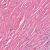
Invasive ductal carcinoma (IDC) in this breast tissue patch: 1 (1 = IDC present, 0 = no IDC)